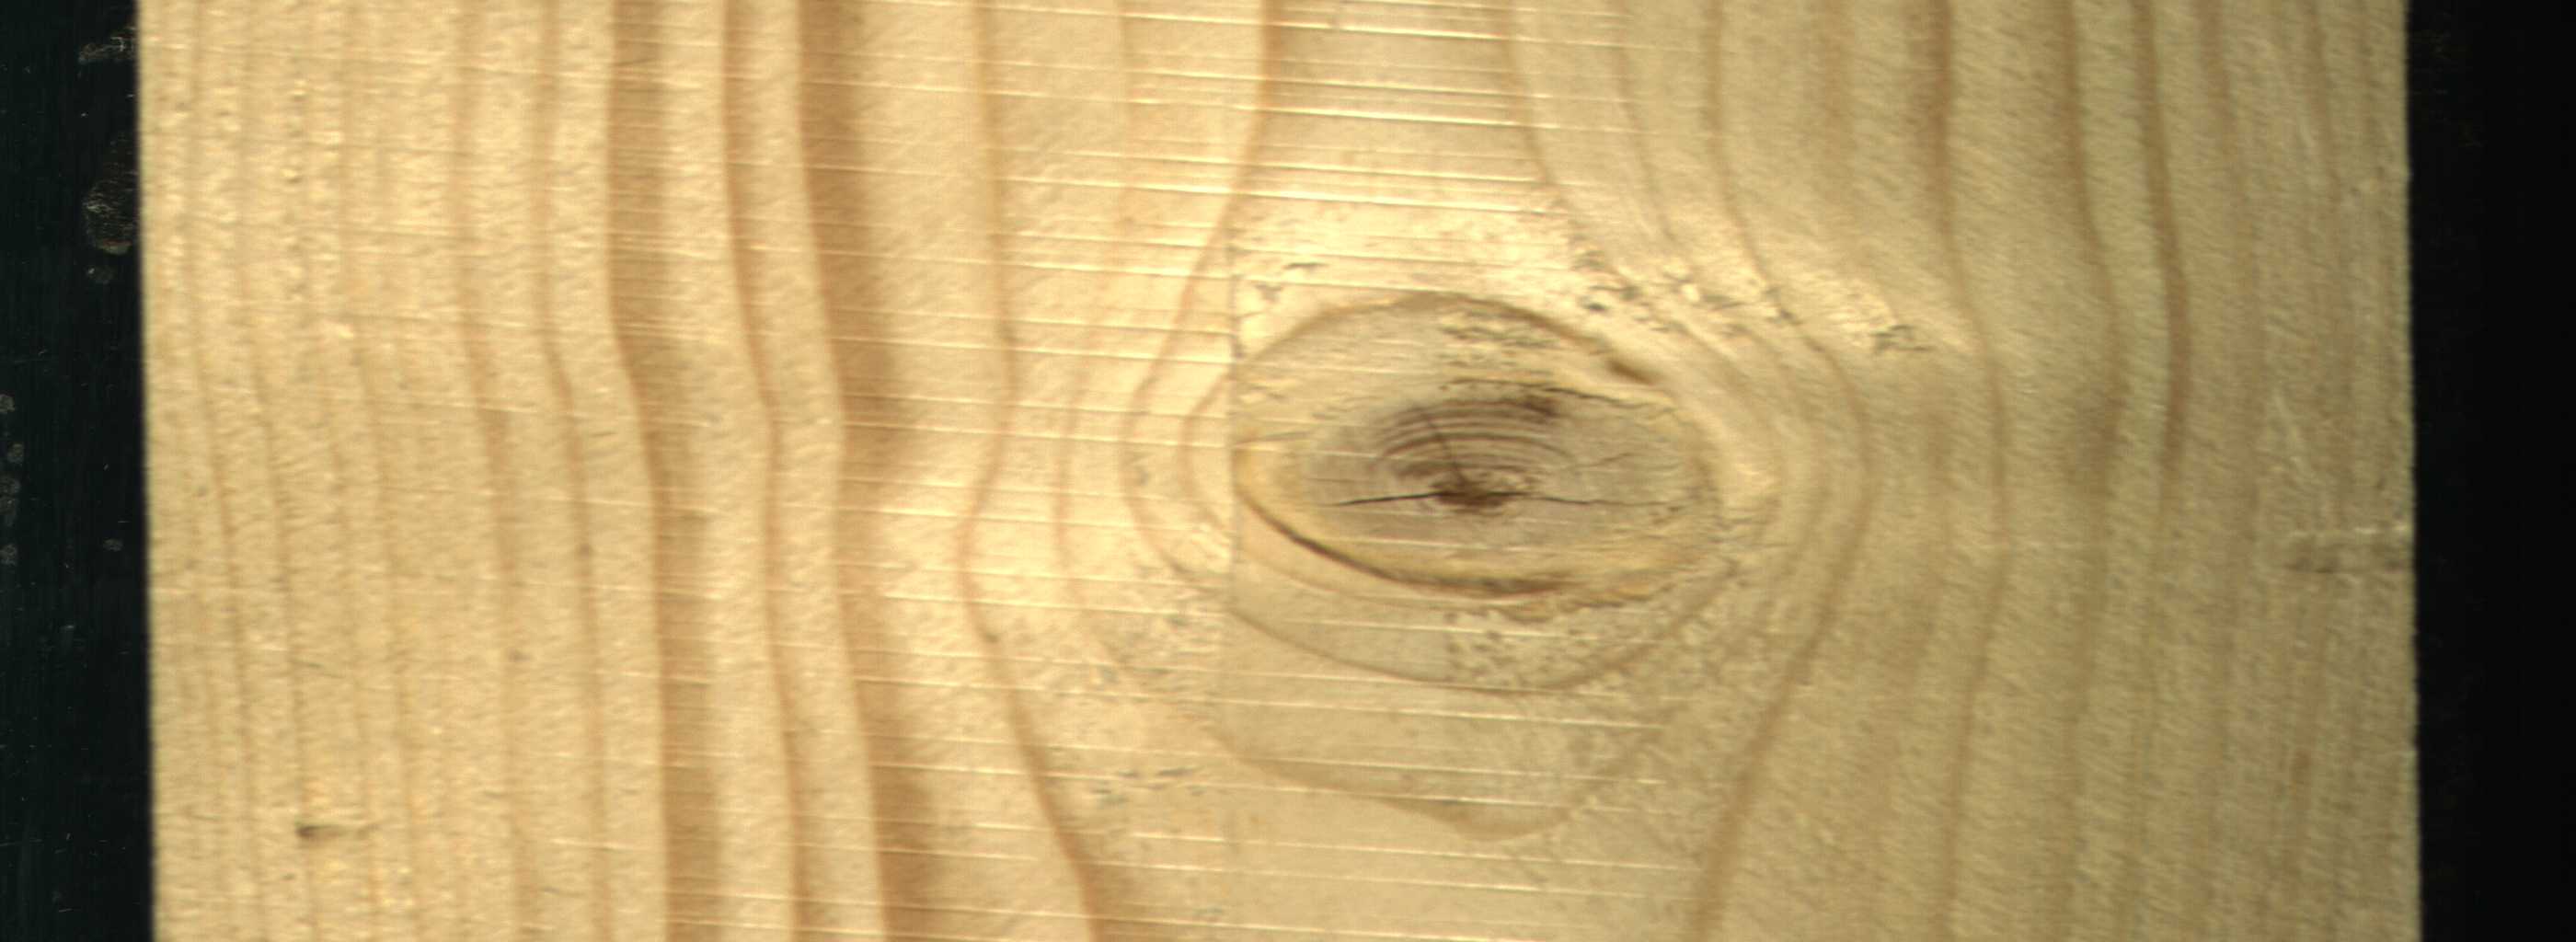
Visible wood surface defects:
knot_with_crack